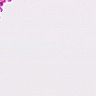
Metastatic tissue present: no